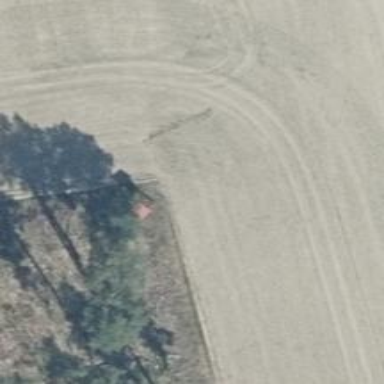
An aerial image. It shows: Hunting stand.